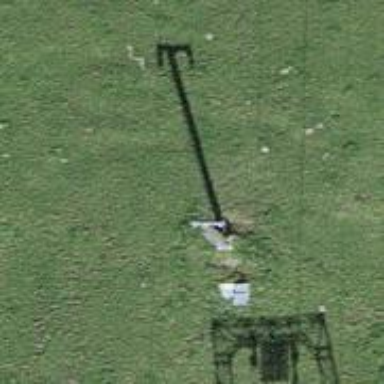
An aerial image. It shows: Pylon used for aerialway.